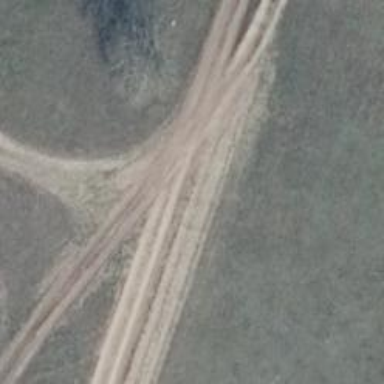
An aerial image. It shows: Track with grade5 tracktype.